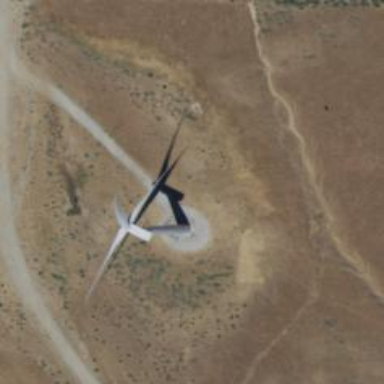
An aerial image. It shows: Wind turbine generator that utilizes wind as its source for generating electricity. It is of the horizontal axis type.